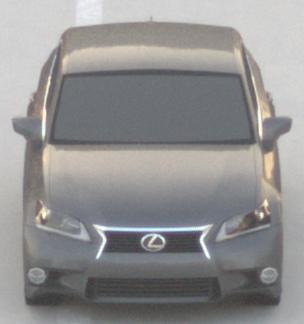
Make: Lexus
Model: GS 250
Detailed model: GS (L10)
Model produced from: 2012/06
Model produced until: 2013/12
Doors: 4
Color: gray
Road condition: dry road
Daytime: sunrise or sunset
Contrast: low contrast